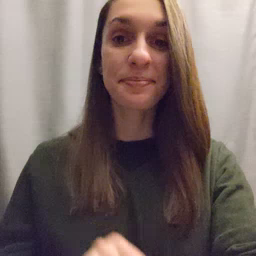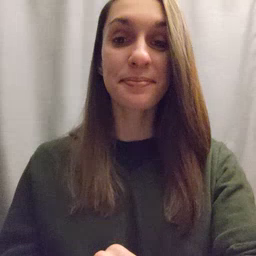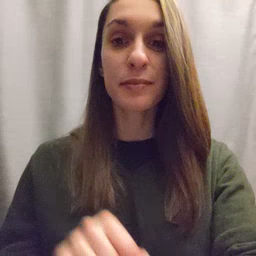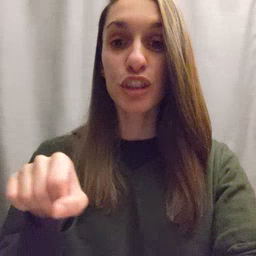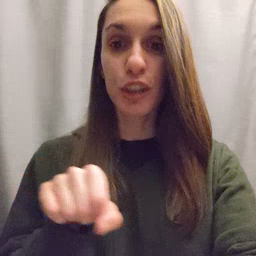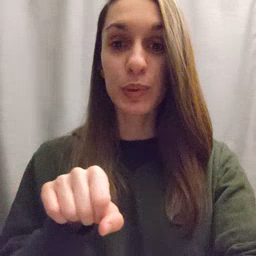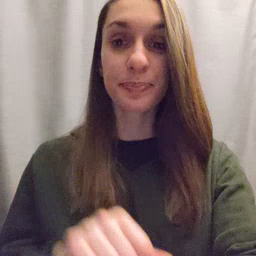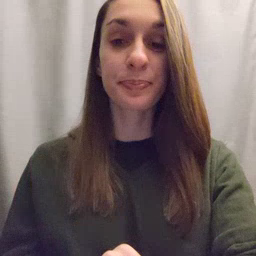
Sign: shoe